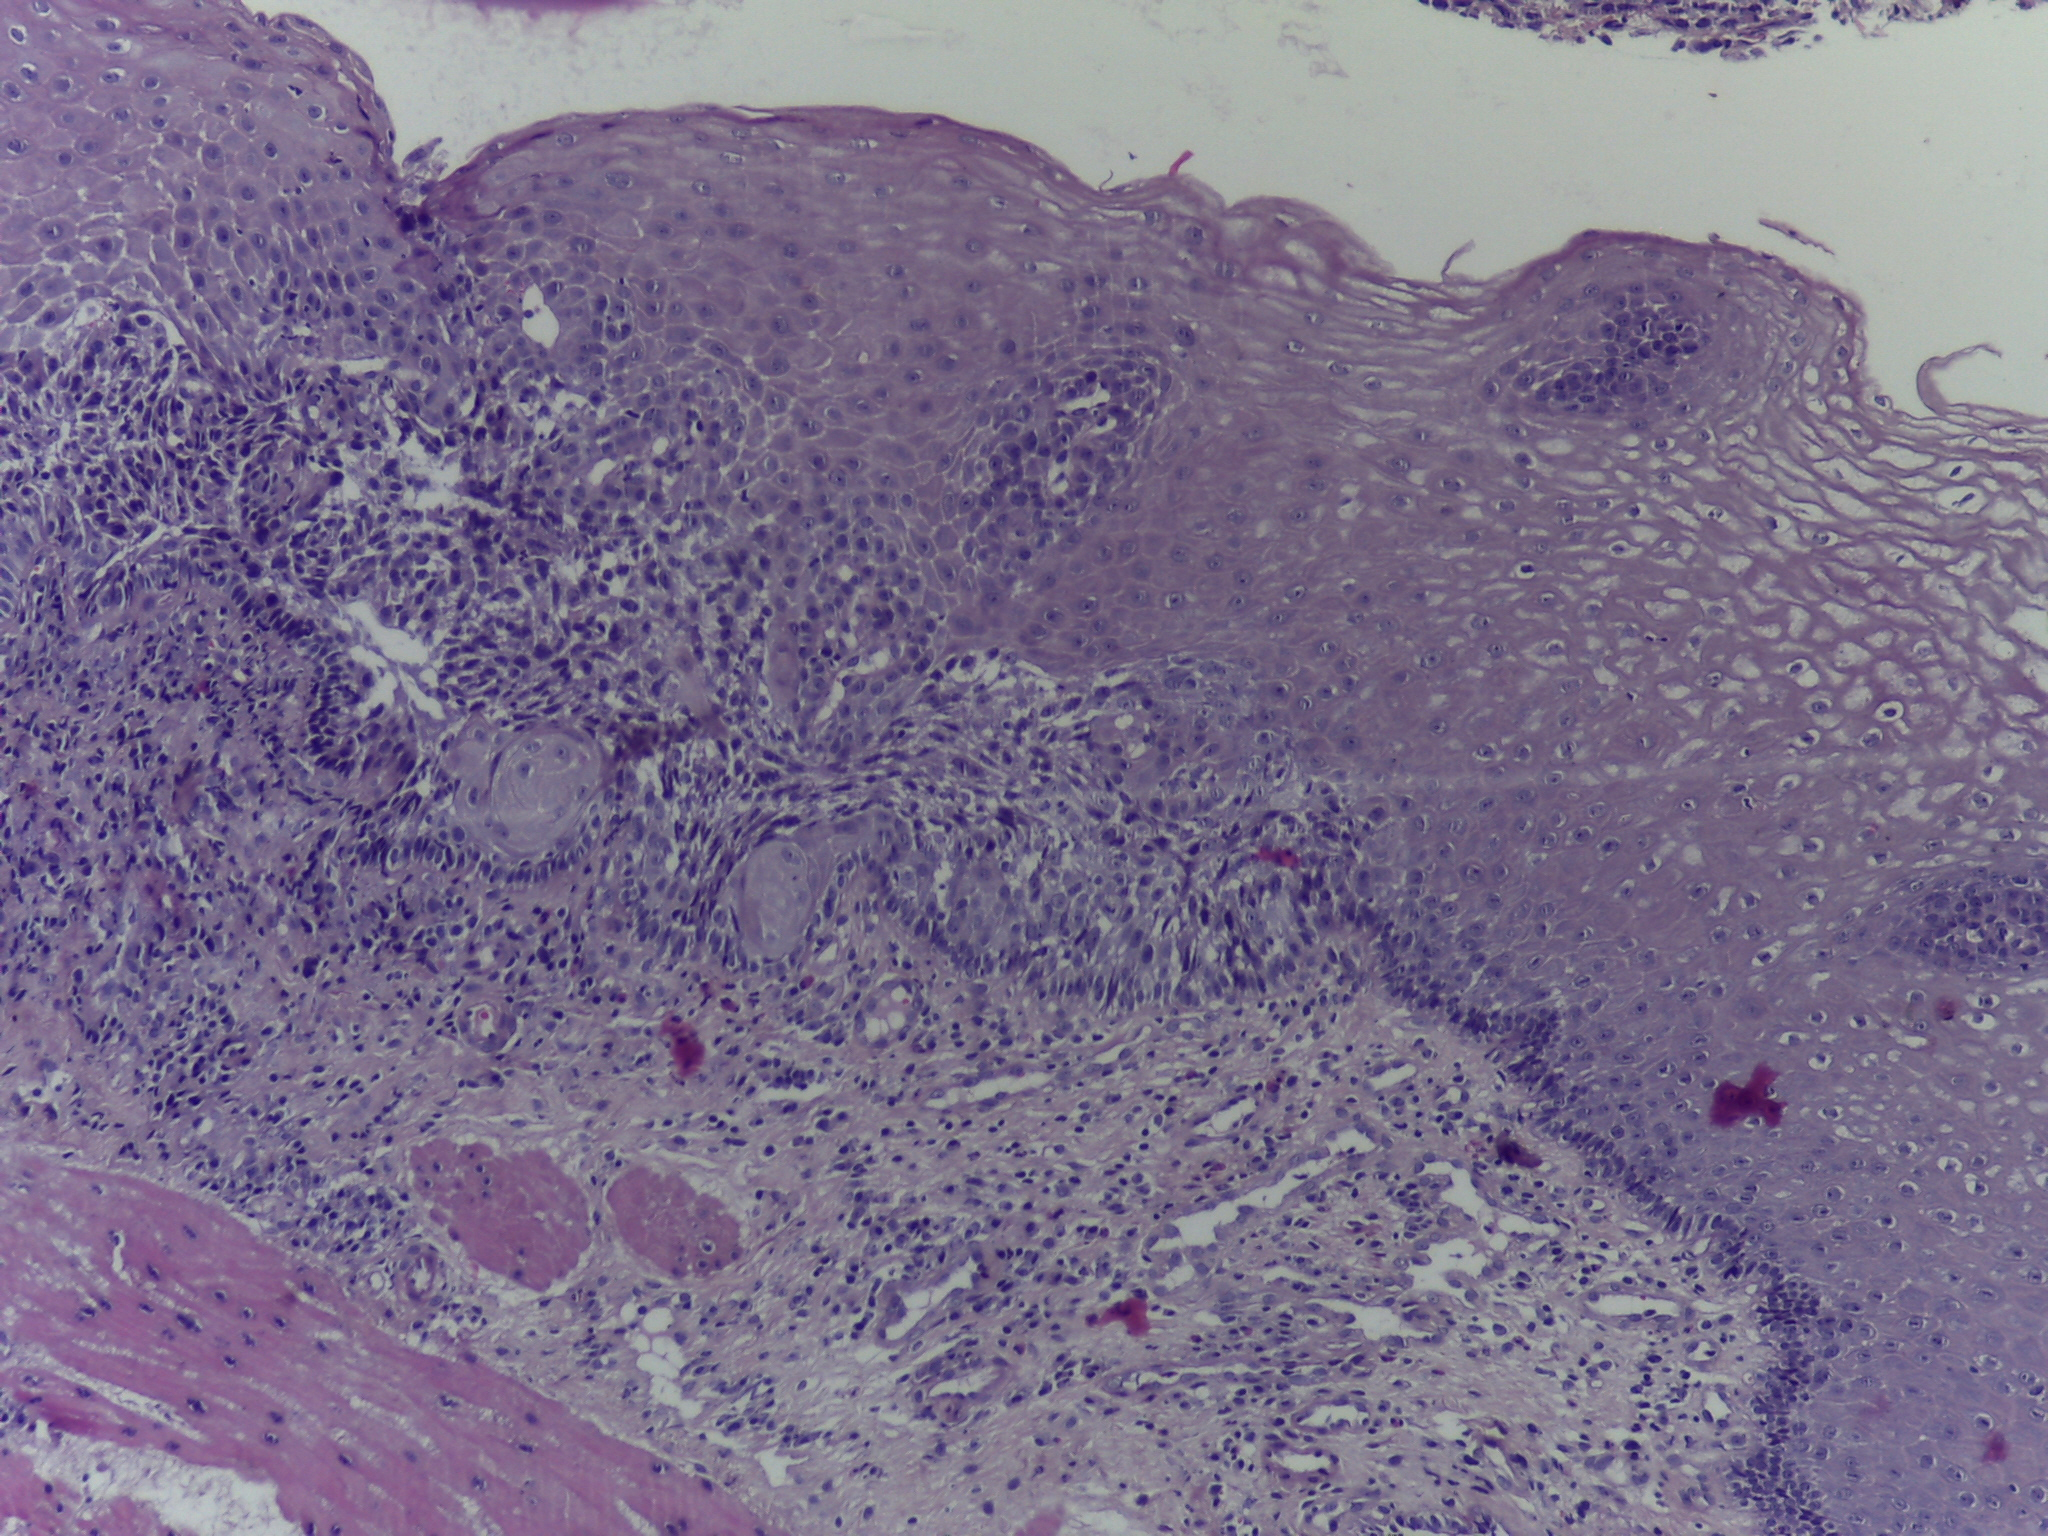
Diagnosis: OSCC